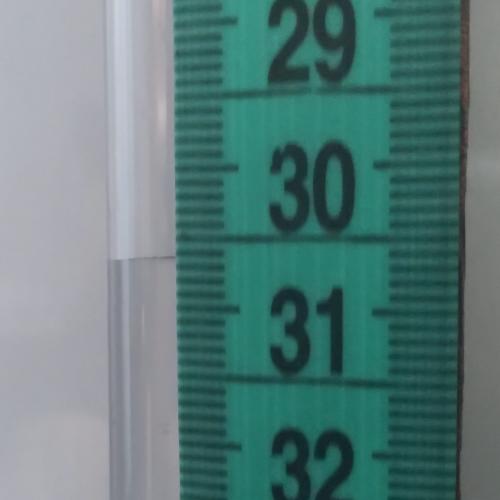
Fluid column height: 30.6 cm